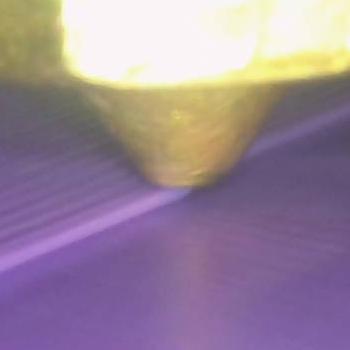
Flow rate: 54%